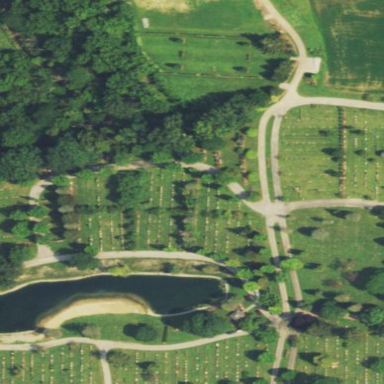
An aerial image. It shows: Cemetery.